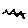
Label: zigzag